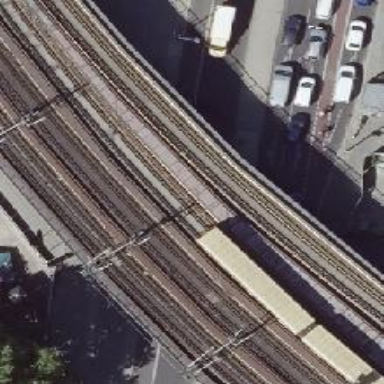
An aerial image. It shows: Bridge for electrified railway with contact line. The railway has ballastless track.